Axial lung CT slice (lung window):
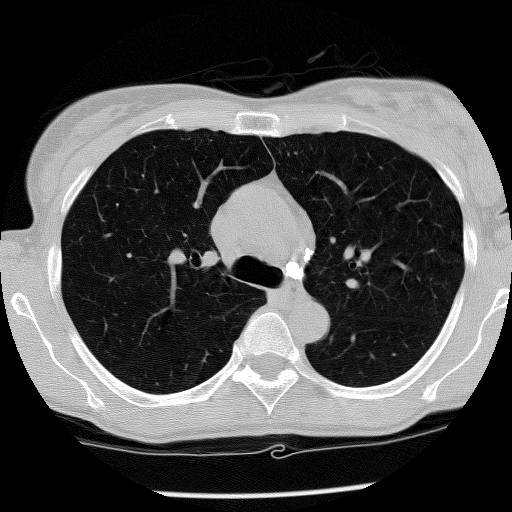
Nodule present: no